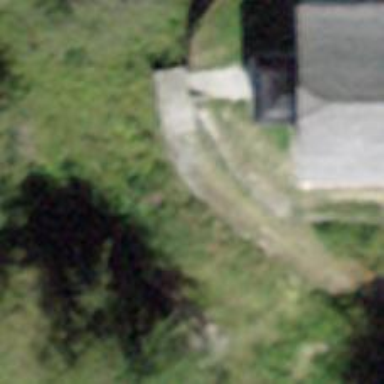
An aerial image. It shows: Path on the ground.